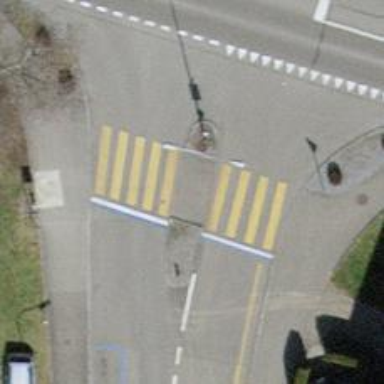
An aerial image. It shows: Asphalt footway with marked zebra crossing. The crossing includes island.